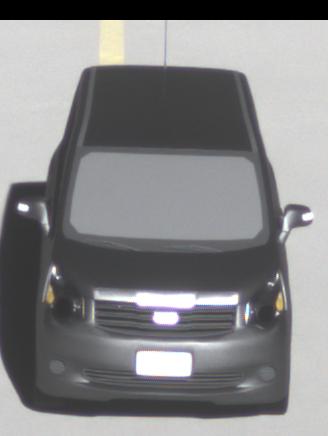
Make: Toyota
Model: Noah
Detailed model: Voxy R70G
Model produced from: 2007
Model produced until: 2013
Doors: 5
Color: gray
Road condition: dry road
Daytime: morning or afternoon
Contrast: high contrast